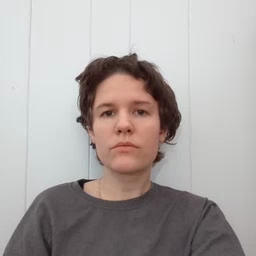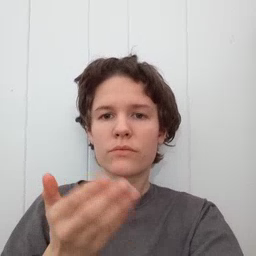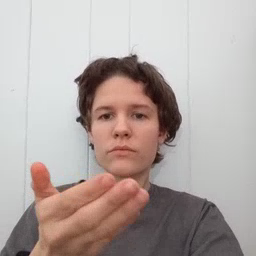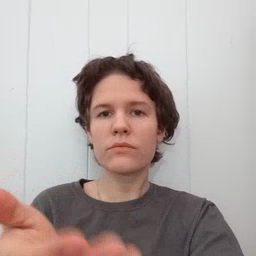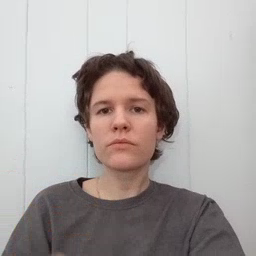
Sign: boat